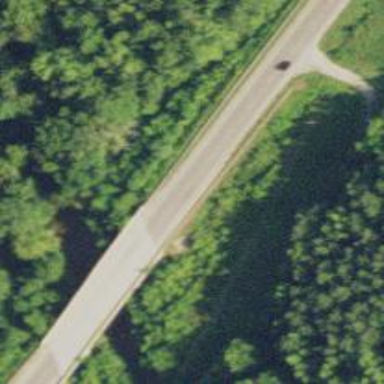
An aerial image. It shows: Primary highway bridge.